Question: I've read previous questions with the same problem, however mine still persists.
I have a custom 'ImageView' class which I am trying to use as my 'ImageView' in my xml layout so that I am able to zoom.(got the example on stackoverflow) The problem is that in my xml when I try to use the custom 'ImageView' I get this error:
'''
java.lang.ClassNotFoundException: NonActivities.TouchImageView$ScaleListener
at org.jetbrains.android.uipreview.ProjectClassLoader.load(ProjectClassLoader.java:91)
at com.android.tools.idea.rendering.RenderClassLoader.findClass(RenderClassLoader.java:55)
at org.jetbrains.android.uipreview.ProjectClassLoader.findClass(ProjectClassLoader.java:53)
at java.lang.ClassLoader.loadClass(ClassLoader.java:425)
at java.lang.ClassLoader.loadClass(ClassLoader.java:358)
at NonActivities.TouchImageView.sharedConstructing(TouchImageView.java:52)
at NonActivities.TouchImageView.<init>(TouchImageView.java:46)
at sun.reflect.NativeConstructorAccessorImpl.newInstance0(Native Method)
at sun.reflect.NativeConstructorAccessorImpl.newInstance(NativeConstructorAccessorImpl.java:57)
'''
I read that you had to change the constructor to accept 2 arguments, which this class has:
'''
public TouchImageView(Context context, AttributeSet attrs) {
super(context, attrs);
sharedConstructing(context);
}
'''
Here is the xml:
'''
<?xml version="1.0" encoding="utf-8"?>
<RelativeLayout xmlns:android="http://schemas.android.com/apk/res/android"
android:layout_width="match_parent"
android:layout_height="match_parent">
<NonActivities.TouchImageView
android:layout_width="50dp"
android:layout_height="50dp"
android:id="@+id/imageView"
android:layout_alignParentTop="true"
android:layout_alignParentLeft="true"
android:layout_marginLeft="10dp"
android:layout_marginTop="10dp" />
</RelativeLayout>
'''
any suggestions as to why this is happening?
Here is the entire class(credit goes to original poster)
'''
package NonActivities;
import android.content.Context;
import android.graphics.Matrix;
import android.graphics.PointF;
import android.graphics.drawable.Drawable;
import android.util.AttributeSet;
import android.util.Log;
import android.view.MotionEvent;
import android.view.ScaleGestureDetector;
import android.view.View;
import android.widget.ImageView;
public class TouchImageView extends ImageView {
Matrix matrix;
// We can be in one of these 3 states
static final int NONE = 0;
static final int DRAG = 1;
static final int ZOOM = 2;
int mode = NONE;
// Remember some things for zooming
PointF last = new PointF();
PointF start = new PointF();
float minScale = 1f;
float maxScale = 3f;
float[] m;
int viewWidth, viewHeight;
static final int CLICK = 3;
float saveScale = 1f;
protected float origWidth, origHeight;
int oldMeasuredWidth, oldMeasuredHeight;
ScaleGestureDetector mScaleDetector;
Context context;
public TouchImageView(Context context) {
super(context);
sharedConstructing(context);
}
public TouchImageView(Context context, AttributeSet attrs) {
super(context, attrs);
sharedConstructing(context);
}
private void sharedConstructing(Context context) {
super.setClickable(true);
this.context = context;
mScaleDetector = new ScaleGestureDetector(context, new ScaleListener());
matrix = new Matrix();
m = new float[9];
setImageMatrix(matrix);
setScaleType(ScaleType.MATRIX);
setOnTouchListener(new OnTouchListener() {
@Override
public boolean onTouch(View v, MotionEvent event) {
mScaleDetector.onTouchEvent(event);
PointF curr = new PointF(event.getX(), event.getY());
switch (event.getAction()) {
case MotionEvent.ACTION_DOWN:
last.set(curr);
start.set(last);
mode = DRAG;
break;
case MotionEvent.ACTION_MOVE:
if (mode == DRAG) {
float deltaX = curr.x - last.x;
float deltaY = curr.y - last.y;
float fixTransX = getFixDragTrans(deltaX, viewWidth,
origWidth * saveScale);
float fixTransY = getFixDragTrans(deltaY, viewHeight,
origHeight * saveScale);
matrix.postTranslate(fixTransX, fixTransY);
fixTrans();
last.set(curr.x, curr.y);
}
break;
case MotionEvent.ACTION_UP:
mode = NONE;
int xDiff = (int) Math.abs(curr.x - start.x);
int yDiff = (int) Math.abs(curr.y - start.y);
if (xDiff < CLICK && yDiff < CLICK)
performClick();
break;
case MotionEvent.ACTION_POINTER_UP:
mode = NONE;
break;
}
setImageMatrix(matrix);
invalidate();
return true; // indicate event was handled
}
});
}
public void setMaxZoom(float x) {
maxScale = x;
}
private class ScaleListener extends
ScaleGestureDetector.SimpleOnScaleGestureListener {
@Override
public boolean onScaleBegin(ScaleGestureDetector detector) {
mode = ZOOM;
return true;
}
@Override
public boolean onScale(ScaleGestureDetector detector) {
float mScaleFactor = detector.getScaleFactor();
float origScale = saveScale;
saveScale *= mScaleFactor;
if (saveScale > maxScale) {
saveScale = maxScale;
mScaleFactor = maxScale / origScale;
} else if (saveScale < minScale) {
saveScale = minScale;
mScaleFactor = minScale / origScale;
}
if (origWidth * saveScale <= viewWidth
|| origHeight * saveScale <= viewHeight)
matrix.postScale(mScaleFactor, mScaleFactor, viewWidth / 2,
viewHeight / 2);
else
matrix.postScale(mScaleFactor, mScaleFactor,
detector.getFocusX(), detector.getFocusY());
fixTrans();
return true;
}
}
void fixTrans() {
matrix.getValues(m);
float transX = m[Matrix.MTRANS_X];
float transY = m[Matrix.MTRANS_Y];
float fixTransX = getFixTrans(transX, viewWidth, origWidth * saveScale);
float fixTransY = getFixTrans(transY, viewHeight, origHeight
* saveScale);
if (fixTransX != 0 || fixTransY != 0)
matrix.postTranslate(fixTransX, fixTransY);
}
float getFixTrans(float trans, float viewSize, float contentSize) {
float minTrans, maxTrans;
if (contentSize <= viewSize) {
minTrans = 0;
maxTrans = viewSize - contentSize;
} else {
minTrans = viewSize - contentSize;
maxTrans = 0;
}
if (trans < minTrans)
return -trans + minTrans;
if (trans > maxTrans)
return -trans + maxTrans;
return 0;
}
float getFixDragTrans(float delta, float viewSize, float contentSize) {
if (contentSize <= viewSize) {
return 0;
}
return delta;
}
@Override
protected void onMeasure(int widthMeasureSpec, int heightMeasureSpec) {
super.onMeasure(widthMeasureSpec, heightMeasureSpec);
viewWidth = MeasureSpec.getSize(widthMeasureSpec);
viewHeight = MeasureSpec.getSize(heightMeasureSpec);
//
// Rescales image on rotation
//
if (oldMeasuredHeight == viewWidth && oldMeasuredHeight == viewHeight
|| viewWidth == 0 || viewHeight == 0)
return;
oldMeasuredHeight = viewHeight;
oldMeasuredWidth = viewWidth;
if (saveScale == 1) {
// Fit to screen.
float scale;
Drawable drawable = getDrawable();
if (drawable == null || drawable.getIntrinsicWidth() == 0
|| drawable.getIntrinsicHeight() == 0)
return;
int bmWidth = drawable.getIntrinsicWidth();
int bmHeight = drawable.getIntrinsicHeight();
Log.d("bmSize", "bmWidth: " + bmWidth + " bmHeight : " + bmHeight);
float scaleX = (float) viewWidth / (float) bmWidth;
float scaleY = (float) viewHeight / (float) bmHeight;
scale = Math.min(scaleX, scaleY);
matrix.setScale(scale, scale);
// Center the image
float redundantYSpace = (float) viewHeight
- (scale * (float) bmHeight);
float redundantXSpace = (float) viewWidth
- (scale * (float) bmWidth);
redundantYSpace /= (float) 2;
redundantXSpace /= (float) 2;
matrix.postTranslate(redundantXSpace, redundantYSpace);
origWidth = viewWidth - 2 * redundantXSpace;
origHeight = viewHeight - 2 * redundantYSpace;
setImageMatrix(matrix);
}
fixTrans();
}
'''
}
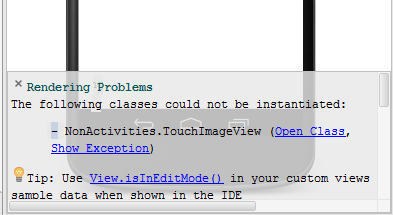
Answer: You have to change you XML code like this:
'''
<com.example.app.TouchImageView
android:layout_width="50dp"
android:layout_height="50dp"
android:id="@+id/imageView"
android:layout_alignParentTop="true"
android:layout_alignParentLeft="true"
android:layout_marginLeft="10dp"
android:layout_marginTop="10dp" />
'''
Where com.example.app is the package where is located your custom class TouchImageView.
Try changing your package like that, because when you create a new project in Android if you put like you have done it says: 'Package name must have at least two identifiers.'